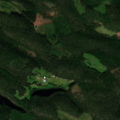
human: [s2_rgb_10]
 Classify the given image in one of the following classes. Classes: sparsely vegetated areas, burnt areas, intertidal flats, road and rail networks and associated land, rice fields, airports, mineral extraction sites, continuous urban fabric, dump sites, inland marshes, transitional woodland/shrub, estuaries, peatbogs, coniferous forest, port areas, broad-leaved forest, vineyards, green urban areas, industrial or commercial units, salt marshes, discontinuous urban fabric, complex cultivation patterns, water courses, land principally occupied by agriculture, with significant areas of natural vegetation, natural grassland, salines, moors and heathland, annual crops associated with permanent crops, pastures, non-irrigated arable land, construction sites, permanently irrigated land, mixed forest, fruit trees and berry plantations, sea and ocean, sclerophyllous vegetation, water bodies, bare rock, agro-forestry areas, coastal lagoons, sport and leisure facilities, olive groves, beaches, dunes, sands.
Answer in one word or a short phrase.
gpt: coniferous forest, mixed forest, water bodies